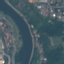
Land use / land cover: River